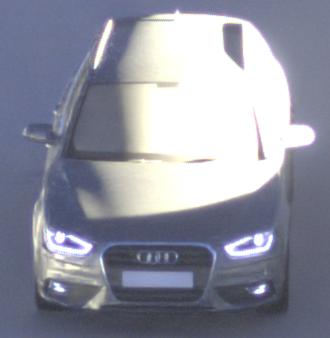
Make: Audi
Model: A4 Avant 1.8 TFSI
Detailed model: A4 (B8) Avant
Model produced from: 2012/02
Model produced until: 2015/04
Doors: 5
Color: gray
Road condition: dry road
Daytime: sunrise or sunset
Contrast: high contrast